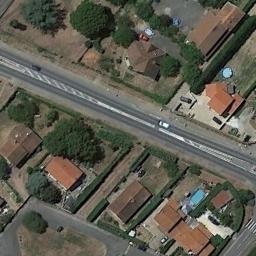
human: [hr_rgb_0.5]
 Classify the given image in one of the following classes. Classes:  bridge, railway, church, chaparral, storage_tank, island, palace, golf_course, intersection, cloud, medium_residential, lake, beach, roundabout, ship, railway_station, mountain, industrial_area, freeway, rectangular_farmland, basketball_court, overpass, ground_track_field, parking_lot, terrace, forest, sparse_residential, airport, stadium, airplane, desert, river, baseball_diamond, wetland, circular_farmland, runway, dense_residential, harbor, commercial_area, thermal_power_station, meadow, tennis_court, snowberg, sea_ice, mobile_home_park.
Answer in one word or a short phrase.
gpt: medium_residential